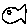
Label: fish